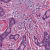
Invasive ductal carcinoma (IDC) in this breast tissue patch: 1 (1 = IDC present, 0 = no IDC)